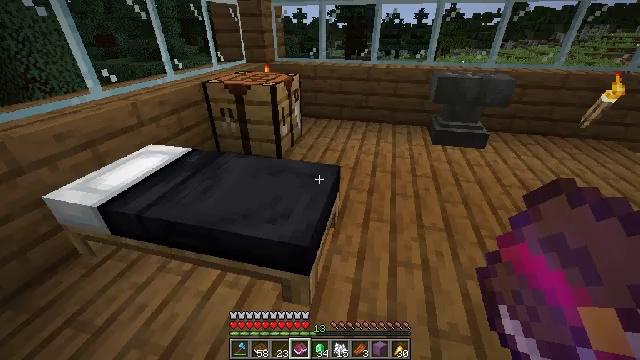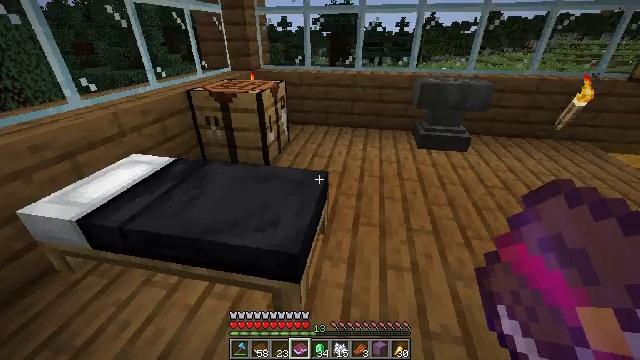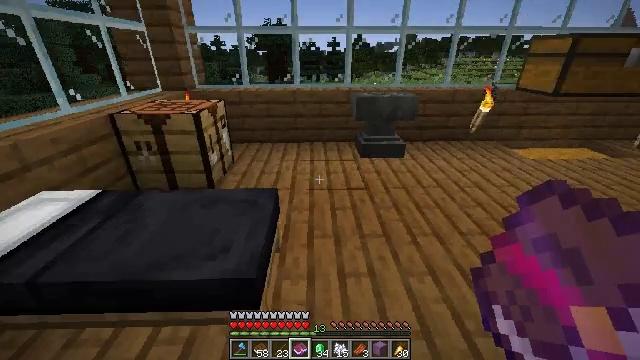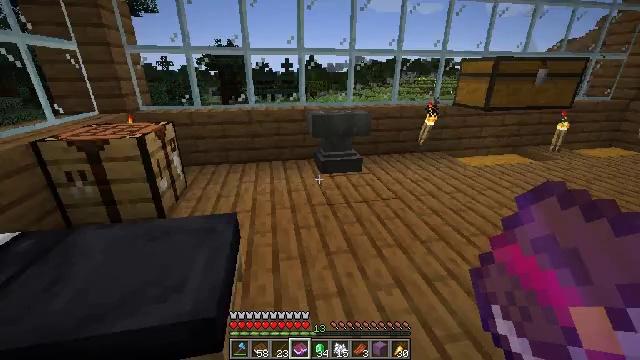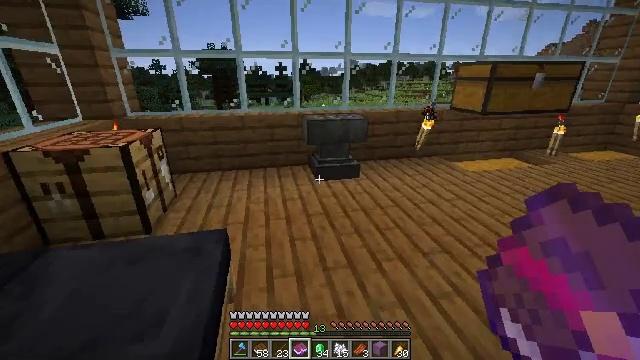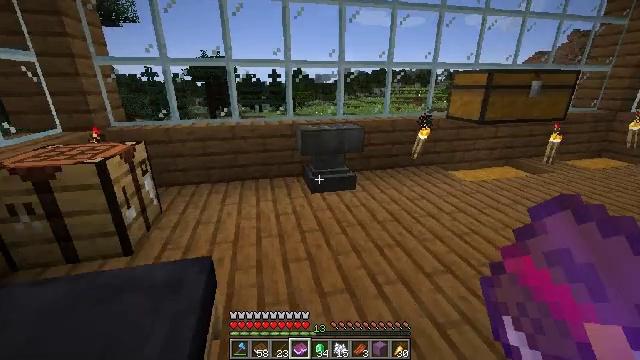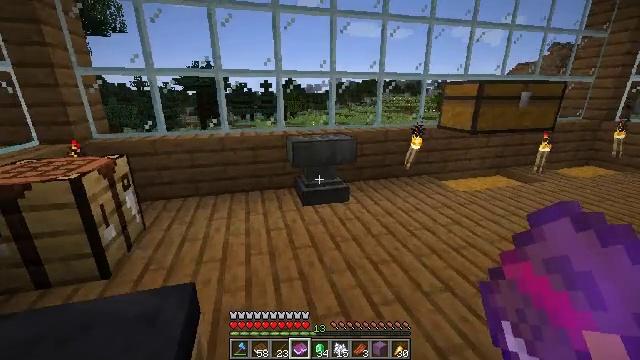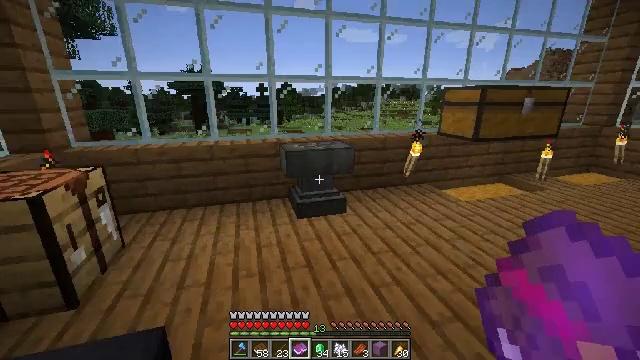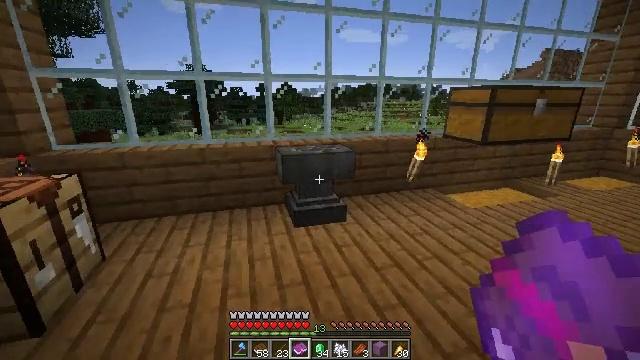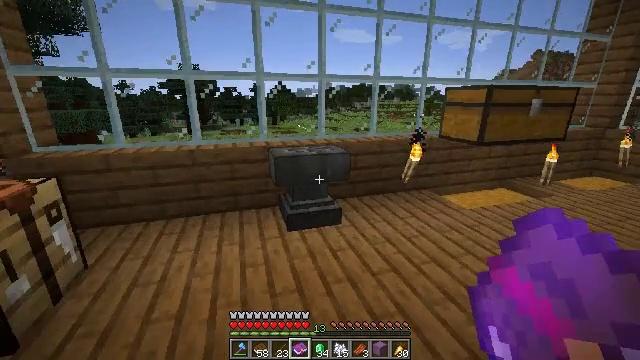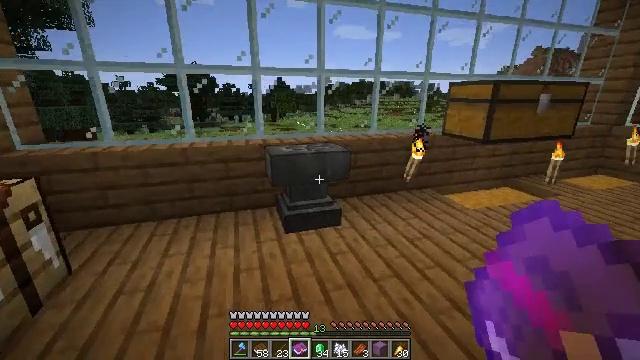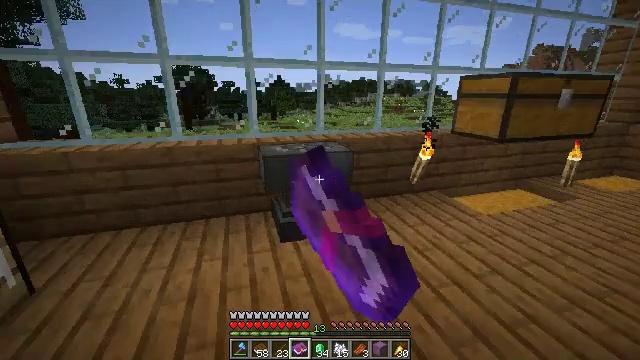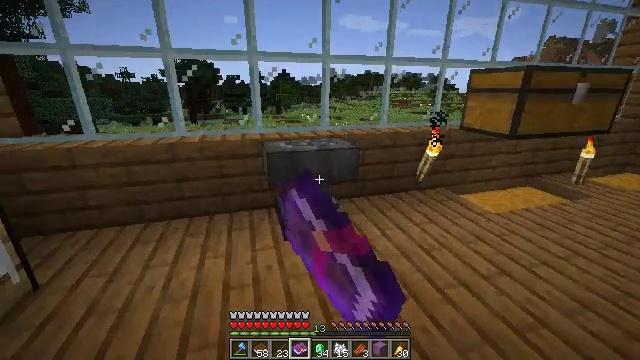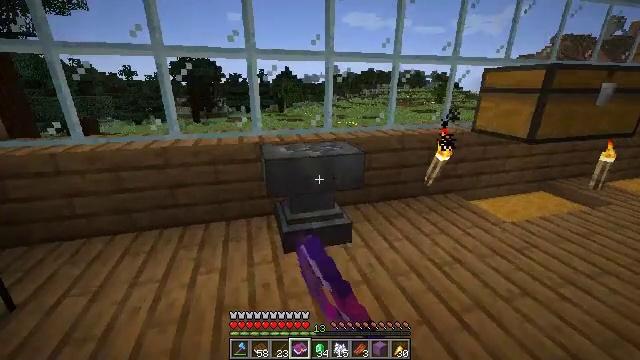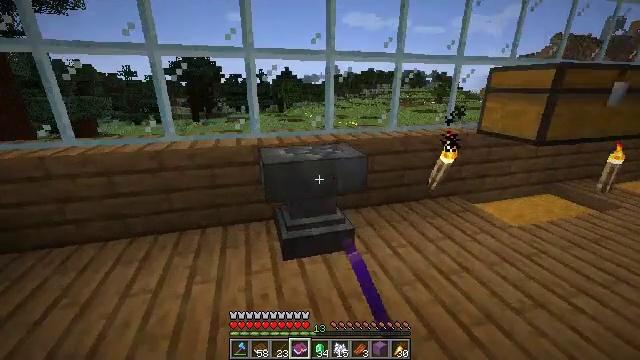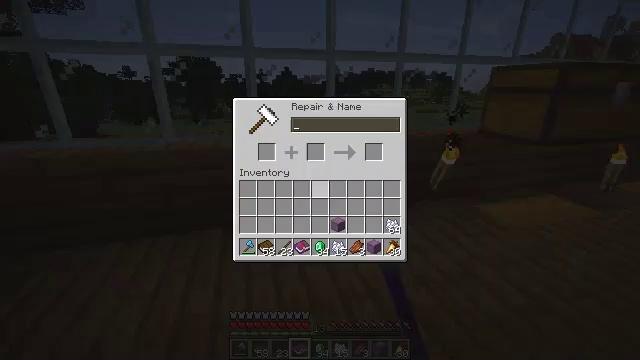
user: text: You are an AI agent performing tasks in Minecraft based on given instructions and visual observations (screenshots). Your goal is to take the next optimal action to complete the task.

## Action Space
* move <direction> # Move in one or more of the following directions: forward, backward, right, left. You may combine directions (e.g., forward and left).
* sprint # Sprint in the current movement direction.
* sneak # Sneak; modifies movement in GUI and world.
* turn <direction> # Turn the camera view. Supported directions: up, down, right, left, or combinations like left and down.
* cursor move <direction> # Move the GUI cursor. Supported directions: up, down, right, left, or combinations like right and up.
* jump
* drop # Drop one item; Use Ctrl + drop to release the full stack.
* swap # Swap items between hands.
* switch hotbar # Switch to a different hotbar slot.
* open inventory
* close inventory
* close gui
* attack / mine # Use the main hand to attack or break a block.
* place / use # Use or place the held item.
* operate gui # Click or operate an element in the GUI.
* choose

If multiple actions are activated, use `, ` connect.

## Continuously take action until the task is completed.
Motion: motion action
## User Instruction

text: Craft an enchanted book.
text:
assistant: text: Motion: turn right and up, close inventory
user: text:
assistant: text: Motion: turn right and up, close inventory
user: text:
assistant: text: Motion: move forward, turn right and up, close inventory
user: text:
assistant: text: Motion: move forward, turn right
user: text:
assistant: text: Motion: move forward, turn right and up
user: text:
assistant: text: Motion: move forward, turn right and up
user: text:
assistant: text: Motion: move forward
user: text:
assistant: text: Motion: move forward
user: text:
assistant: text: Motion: move forward, turn right
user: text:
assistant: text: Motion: move forward, use / place
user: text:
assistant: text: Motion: move forward, use / place
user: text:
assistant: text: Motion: move forward, turn left and down, use / place
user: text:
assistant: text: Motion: no_op
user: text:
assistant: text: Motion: no_op
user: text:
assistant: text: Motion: open gui
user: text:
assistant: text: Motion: sneak, cursor move left and up
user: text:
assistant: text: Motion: sneak, cursor move left and up
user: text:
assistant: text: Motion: sneak, cursor move left and up
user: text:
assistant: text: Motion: sneak, cursor move up
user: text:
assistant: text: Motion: sneak
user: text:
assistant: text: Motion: sneak
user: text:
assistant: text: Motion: no_op
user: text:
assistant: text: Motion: close gui
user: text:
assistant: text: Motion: open inventory
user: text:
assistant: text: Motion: no_op
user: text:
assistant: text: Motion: close inventory
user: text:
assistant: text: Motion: close inventory
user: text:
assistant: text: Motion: close inventory
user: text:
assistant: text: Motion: open gui
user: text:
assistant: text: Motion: cursor move up